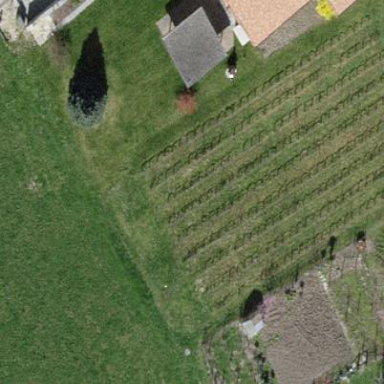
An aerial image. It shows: Vineyard where grapes are grown.